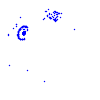
Particle: proton